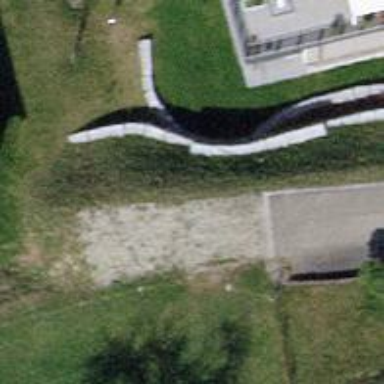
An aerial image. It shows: Retaining wall.